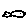
Label: fish